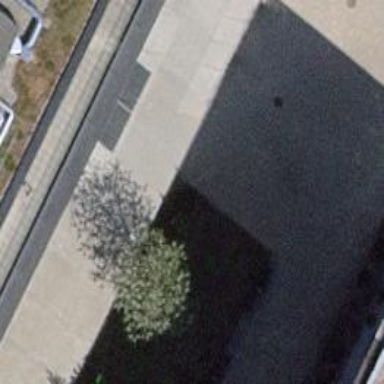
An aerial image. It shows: Paved footway.